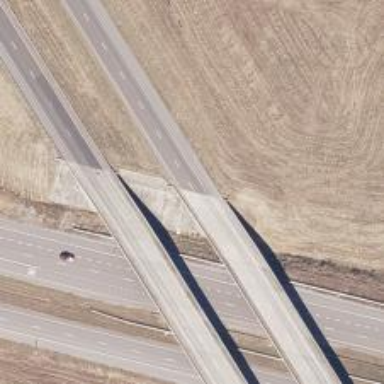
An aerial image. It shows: Viaduct bridge on motorway.